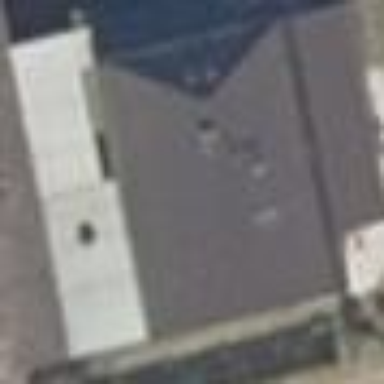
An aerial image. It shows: Simple house.